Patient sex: F
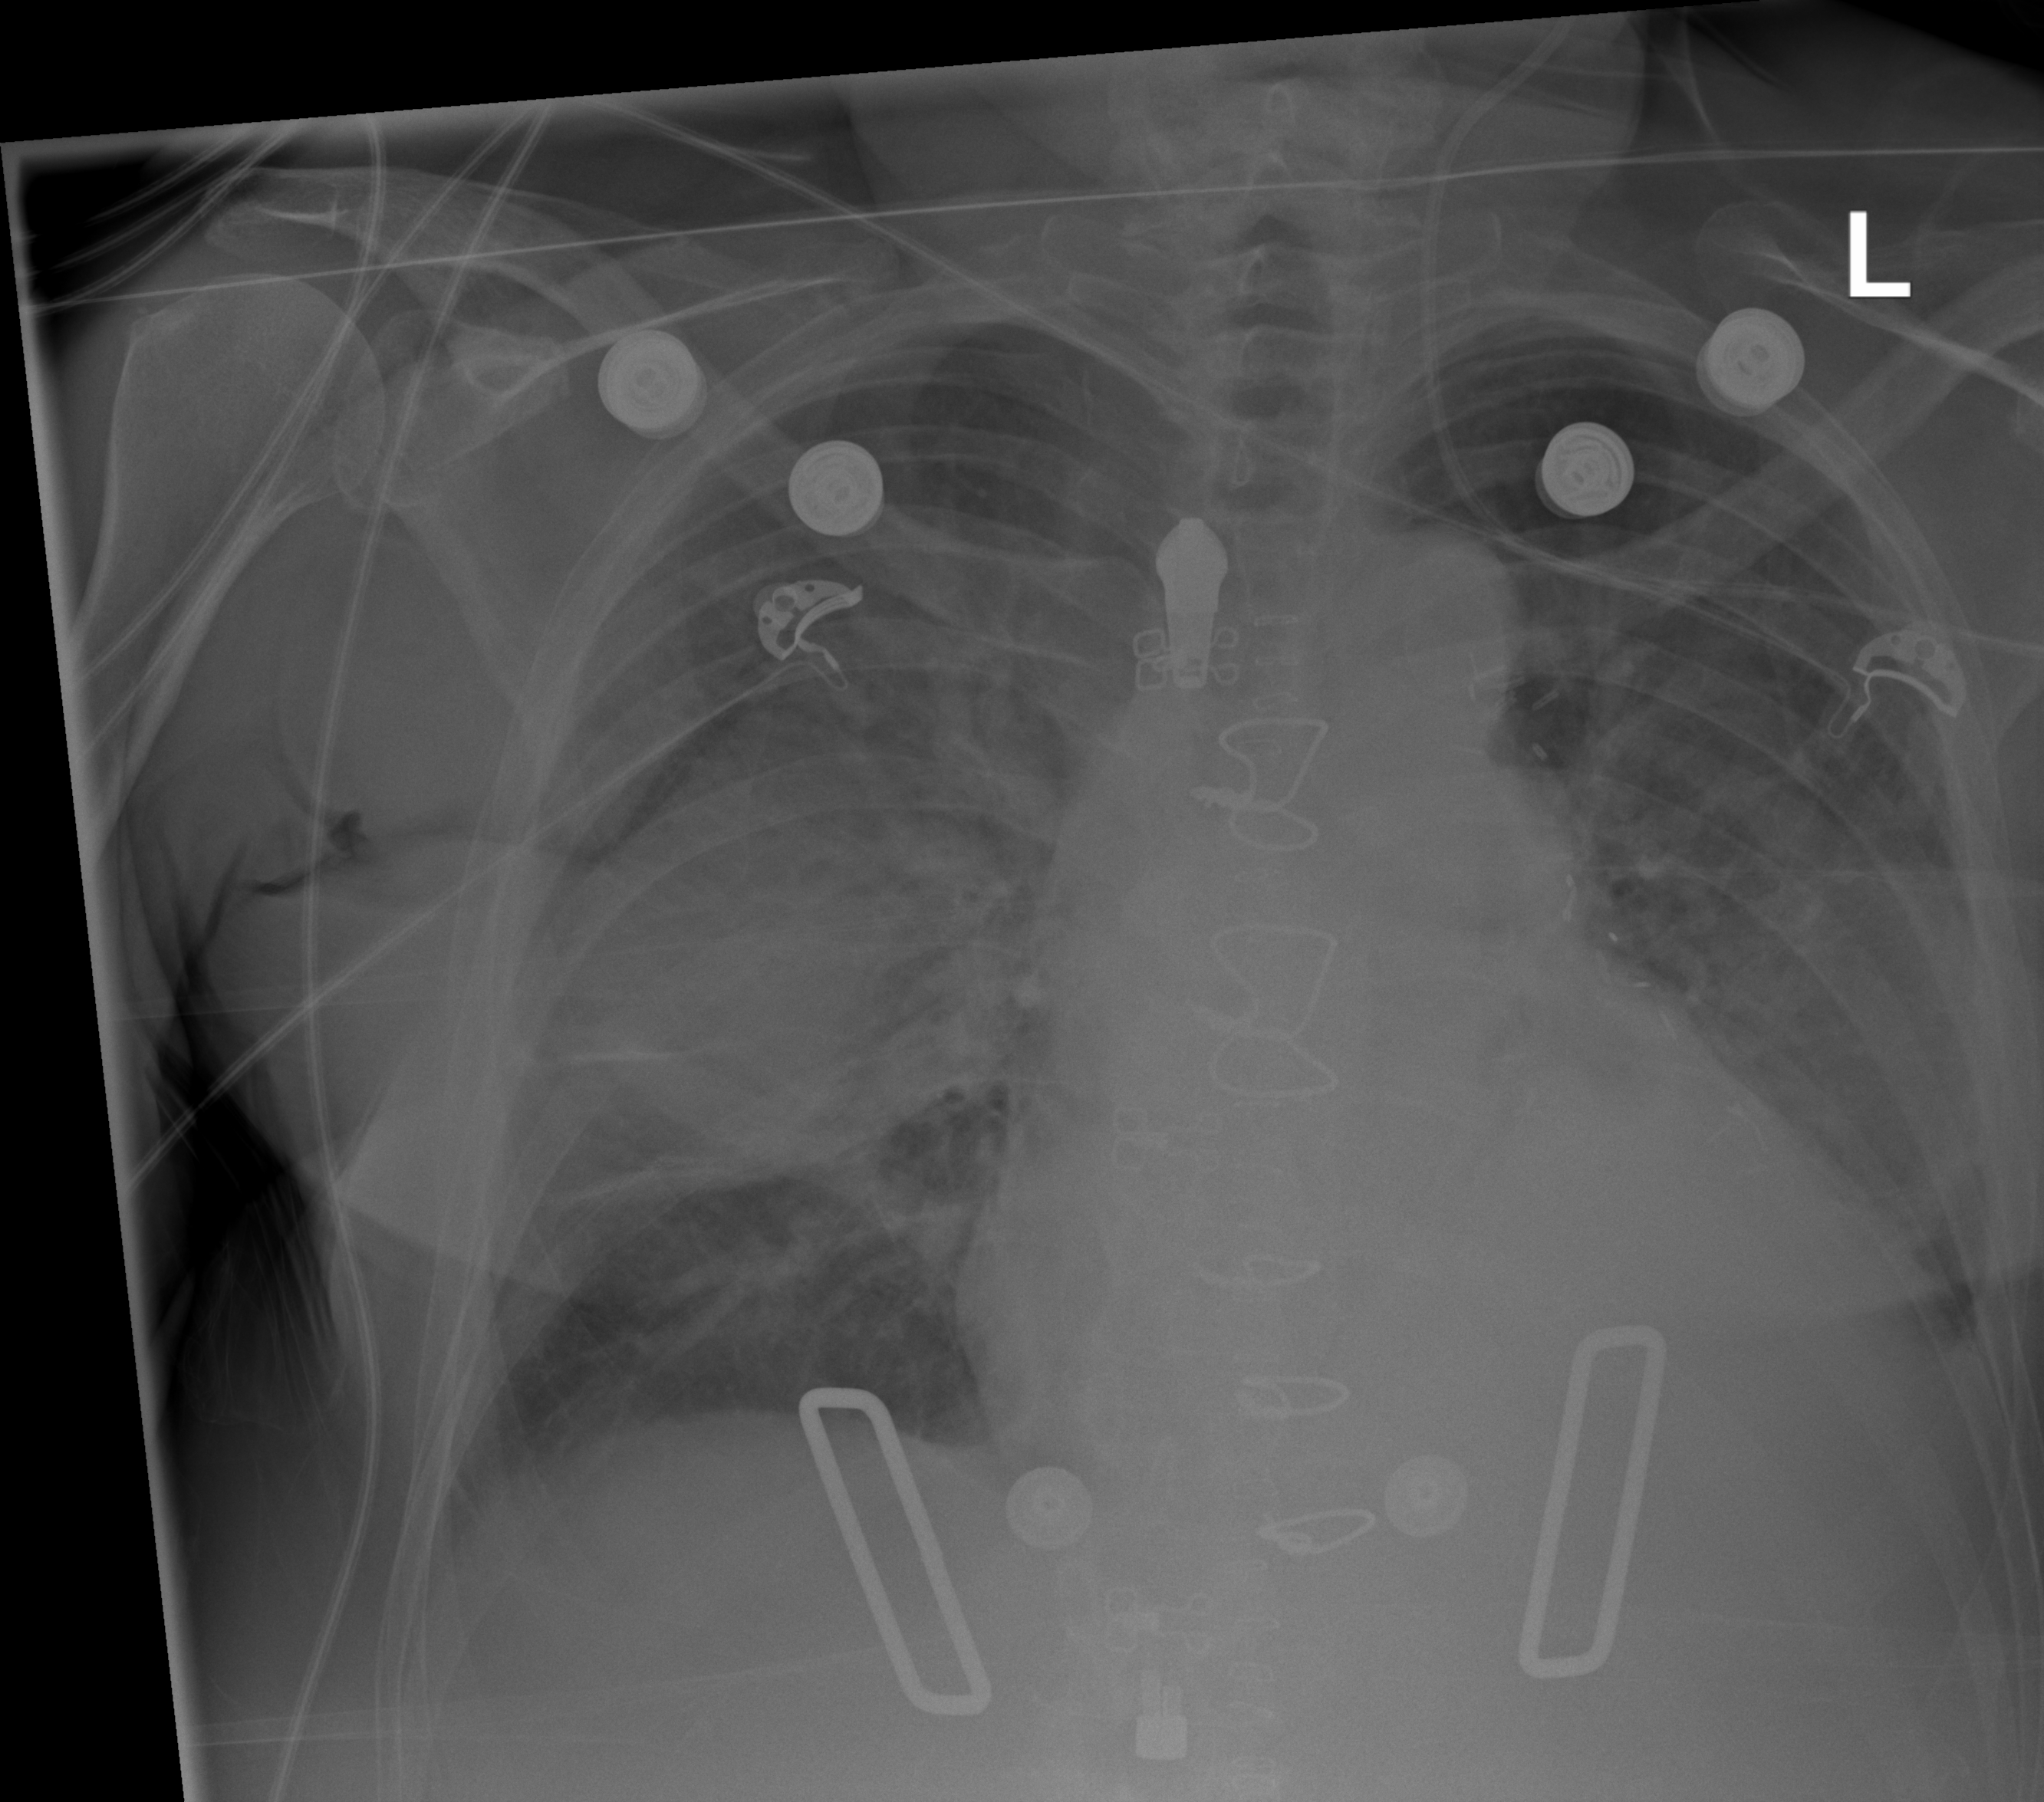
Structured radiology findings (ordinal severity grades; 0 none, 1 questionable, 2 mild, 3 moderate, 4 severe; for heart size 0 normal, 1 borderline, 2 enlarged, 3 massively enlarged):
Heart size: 2
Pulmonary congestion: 1
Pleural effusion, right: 2
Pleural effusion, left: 1
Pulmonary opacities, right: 3
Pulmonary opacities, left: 2
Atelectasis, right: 3
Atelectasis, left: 2